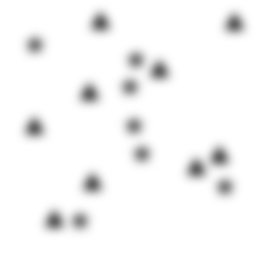
Squares: 0
Triangles: 9
Stars: 7
Total shapes: 16